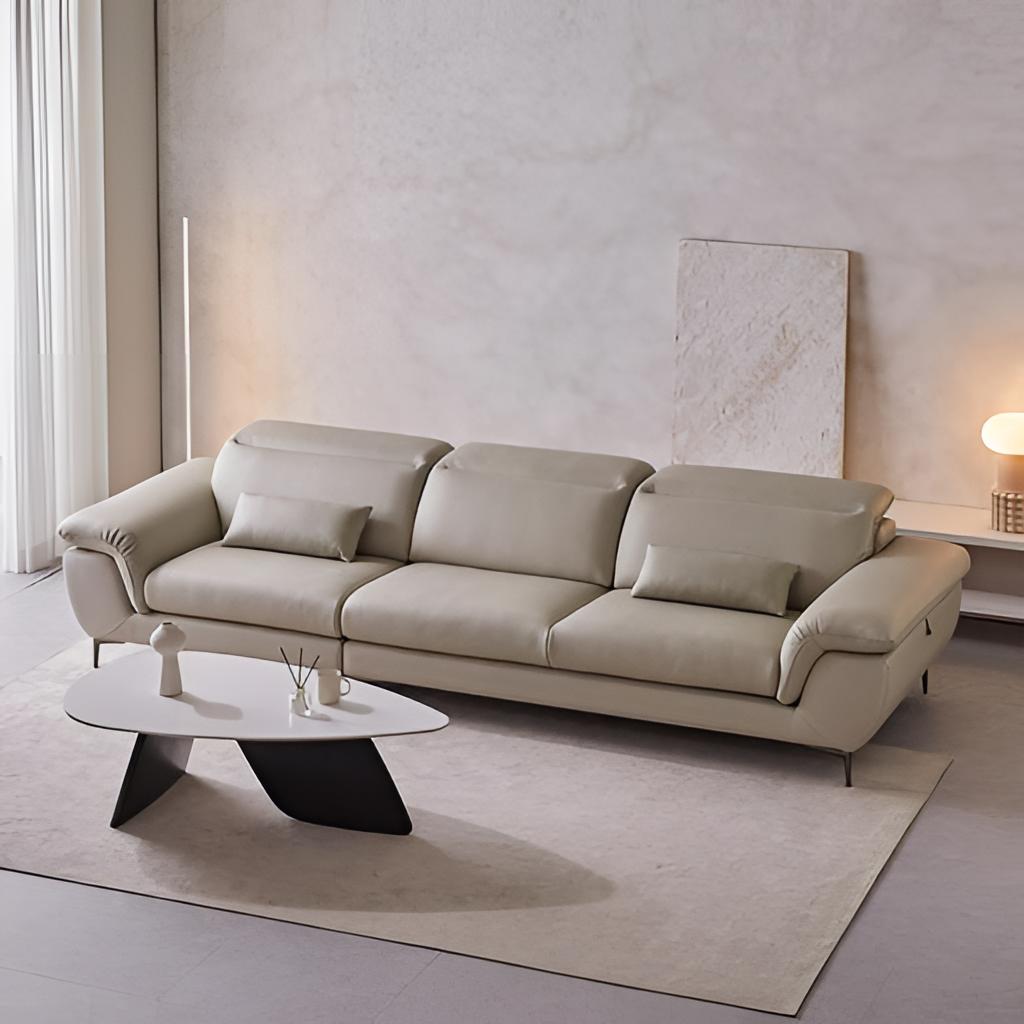
living room, beige leather sofa, beige paint wallpaper, with solid pattern, modern, tile flooring, with large square pattern